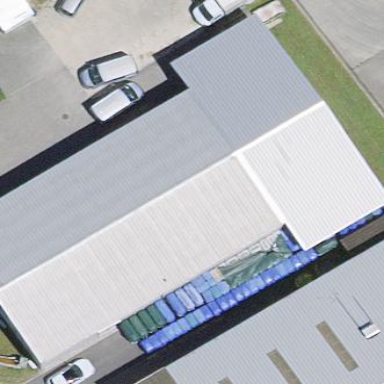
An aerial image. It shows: Warehouse building.